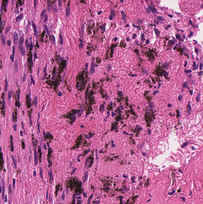
Tumor epithelial tissue: no
Tumor-associated stroma tissue: yes
Normal tissue: no